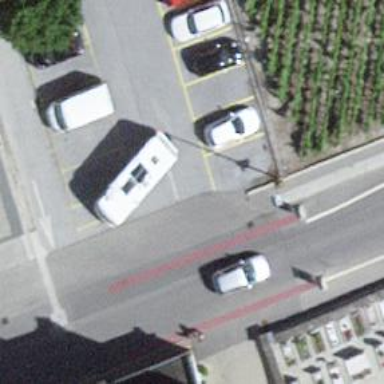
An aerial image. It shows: Bus stop along the road.